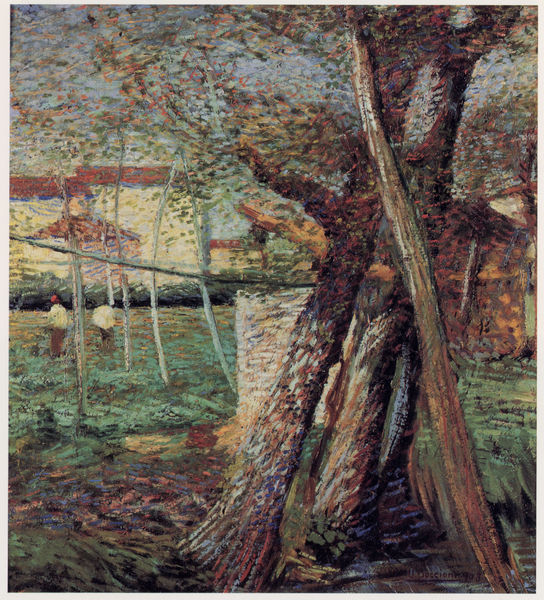
Titel: Campagna con alberi
Künstler: Umberto Boccioni
Standort: Lugano
Institution: Museo Civico di Belle Arti
Schlagwörter: baum, blau, blätter, gemälde, himmel, laub, mann, schatten, wasser, weiß, baumstämme, bäume, gelb, grün, impressionismus, landschaft, menschen, äste, braun, bunt, degas, holz, hut, kreide, licht, männer, pastell, schwarz, zeichnung, dach, gebäude, gras, haus, park, rasen, rot, wiese, zaun, hochformat, hemd, mütze, wand, arme, lang, signatur, öl, ast, baumstamm, birke, erde, feld, häuser, natur, stamm, weide, wind, hütte, pastos, figur, personen, pflanzen, rosa, arbeit, bauern, brunnen, schuppen, stock, garten, farbig, sommer, fassade, fassaden, zwei, stab, leine, mast, pointilismus, ernte, hemden, reisig, farben, dorf, dächer, mauer, farbe, lila, violett, bauernhof, herbst, hof, van gogh, arbeiter, lehnen, stämme, duktus, impressionistisch, bauer, ortschaft, stadtrand, punkte, wände, wei, stangen, pinselduktus, vincent van gogh, mauern, geäst, laubwerk, lichtflecken, rinde, gehöft, siedlung, kate, impressionissmus, stange, obstbaum, gekreuzt, ror, pointillismus, mähen, bläter, sähen, überkreuz, vogelscheuche, obstwiese, heuschreckenplage, pseron, 1900, 1890, lansschaft, sezan, bläütter, reinfarben, gesät, bike, gunt, blätte3r